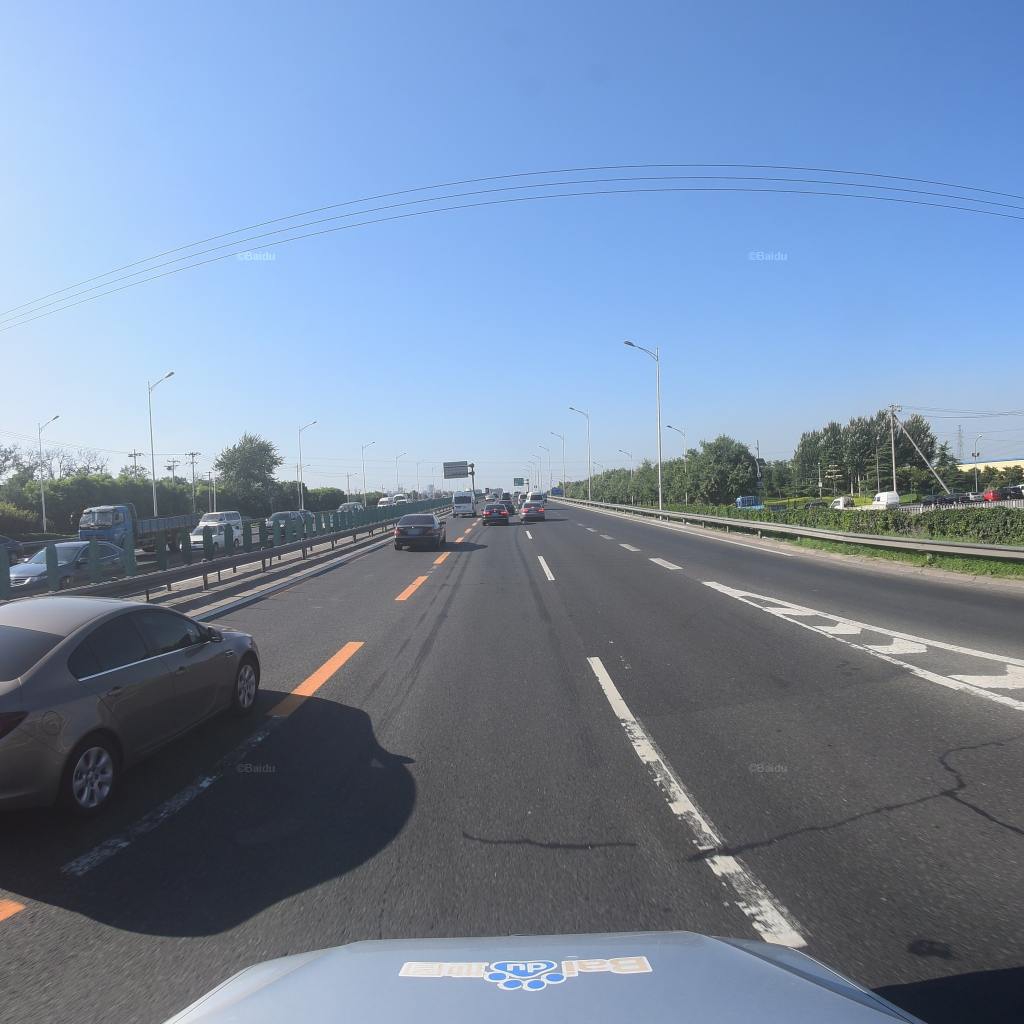
Region: Fengtai
Road damage annotations: longitudinal crack, transverse patch, transverse patch, longitudinal patch